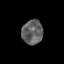
Tissue: prostate
Cell type: T cells
Senescence score: 0.3174
Nuclear area (px): 500
Mean DAPI intensity: 97.116